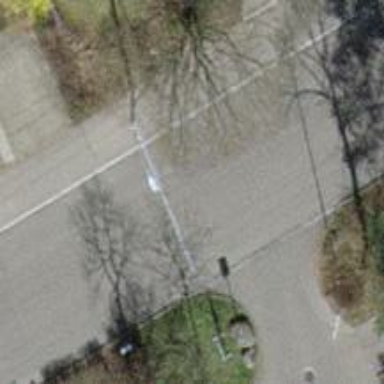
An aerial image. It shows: Residential road with asphalt surface and trolley wires.